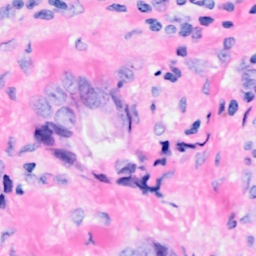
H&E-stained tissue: Breast